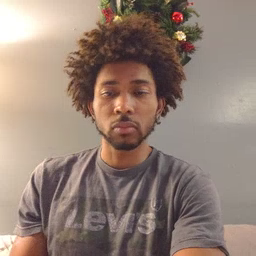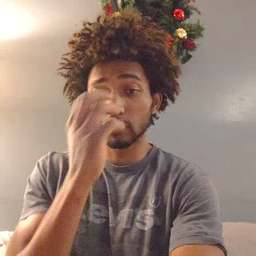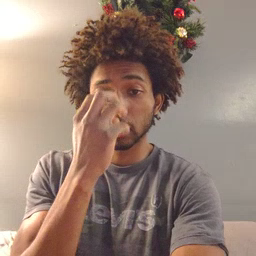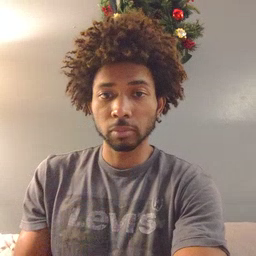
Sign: clown